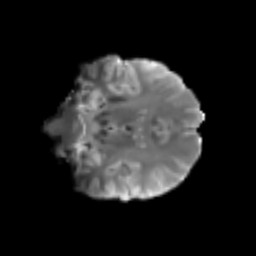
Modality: T2w
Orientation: coronal
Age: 47
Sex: male
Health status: healthy
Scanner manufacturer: siemens
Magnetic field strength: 3 T
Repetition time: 3.6 s
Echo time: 0.092 s